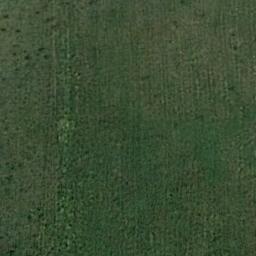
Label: meadow